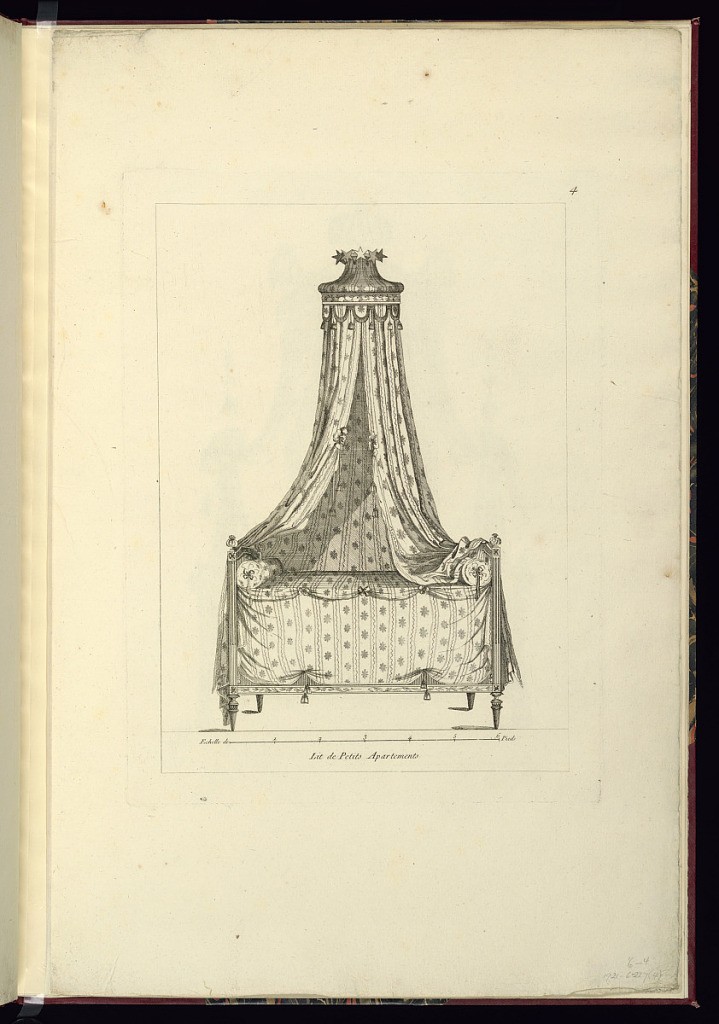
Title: Print
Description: Bed design with bed draperies and pelmet